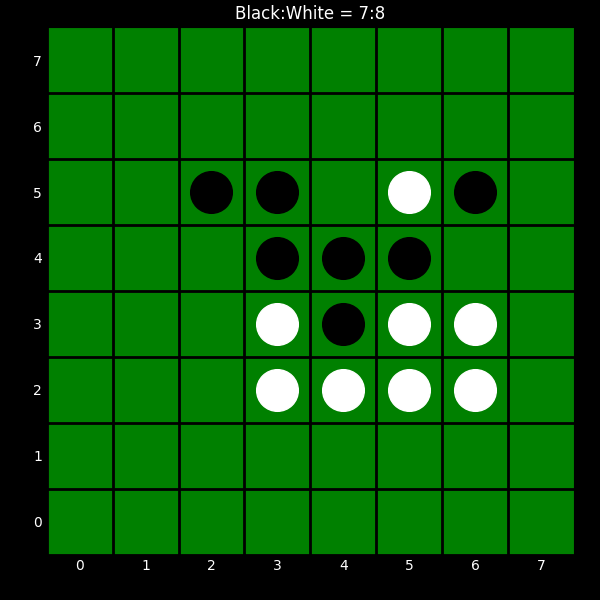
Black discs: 7
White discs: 8